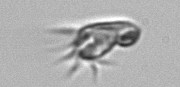
Label: Paratontonia_gracillima